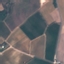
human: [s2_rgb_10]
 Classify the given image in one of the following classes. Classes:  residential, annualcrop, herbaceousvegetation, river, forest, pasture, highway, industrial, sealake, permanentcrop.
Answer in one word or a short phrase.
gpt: PermanentCrop